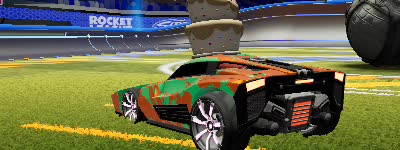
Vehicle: breakout